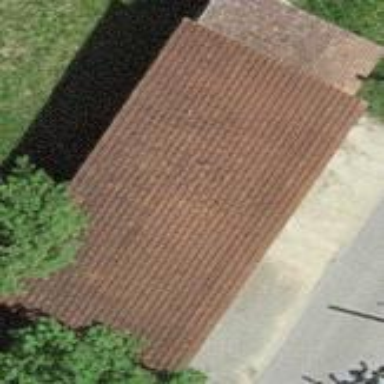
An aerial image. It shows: Garage.